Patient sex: M
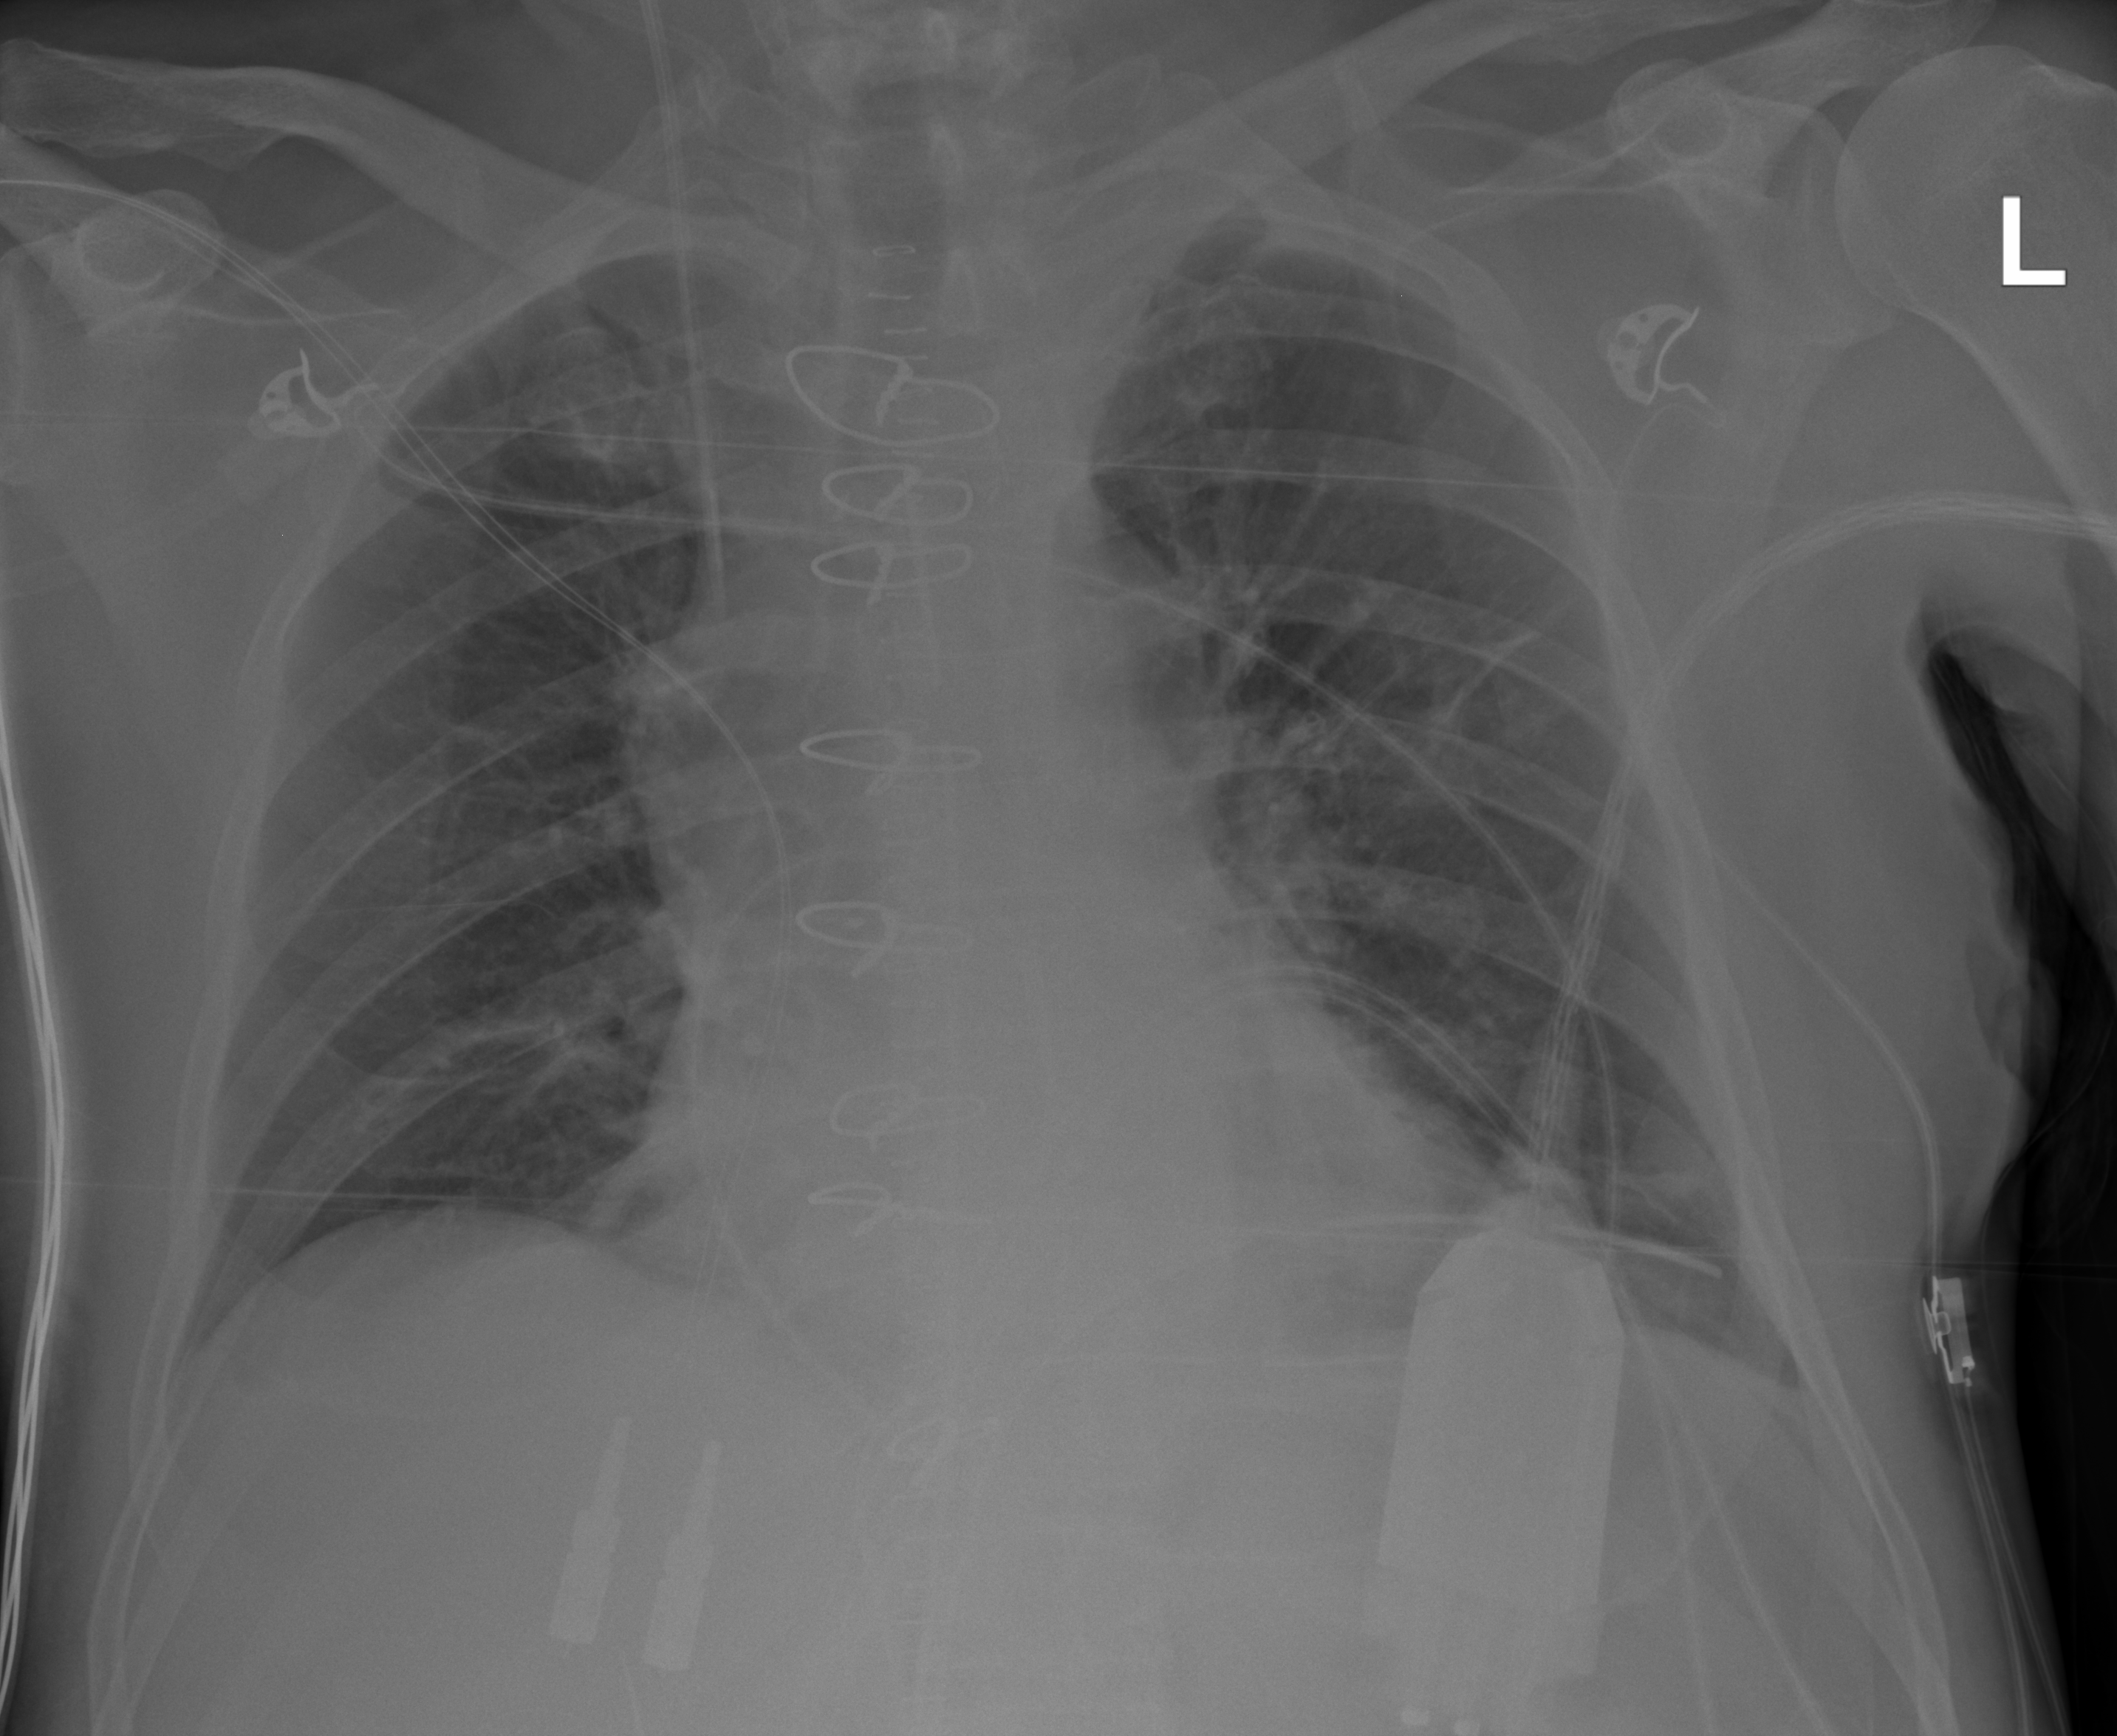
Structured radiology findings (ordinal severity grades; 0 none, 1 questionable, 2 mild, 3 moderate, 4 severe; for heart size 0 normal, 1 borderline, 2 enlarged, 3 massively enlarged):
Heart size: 0
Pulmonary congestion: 2
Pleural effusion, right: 0
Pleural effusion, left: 0
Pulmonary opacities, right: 0
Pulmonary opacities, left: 0
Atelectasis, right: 2
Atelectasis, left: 2